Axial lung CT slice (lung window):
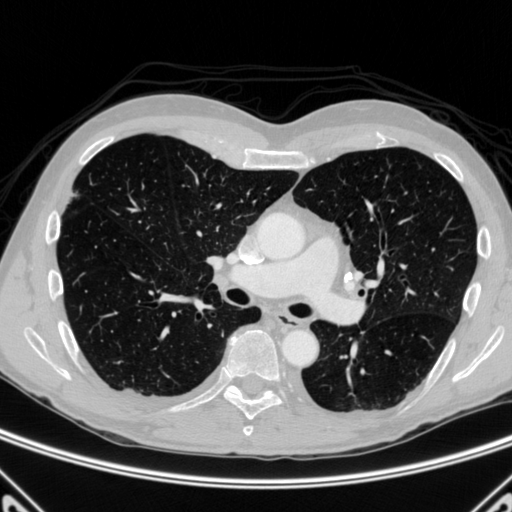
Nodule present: yes
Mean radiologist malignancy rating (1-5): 1